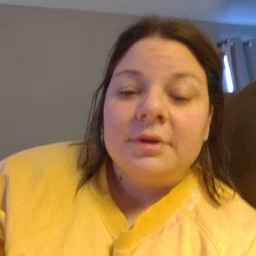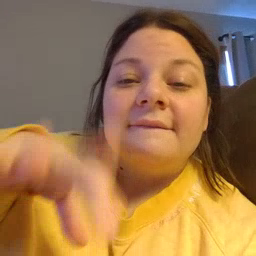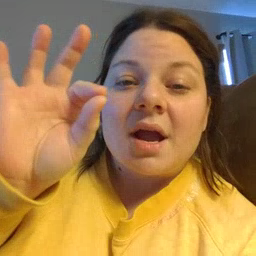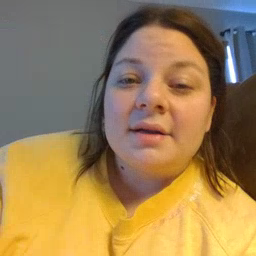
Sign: find